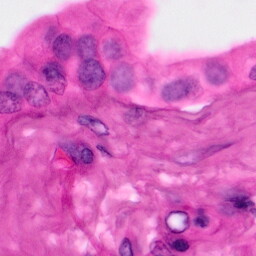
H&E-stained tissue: Pancreatic